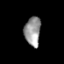
Tissue: prostate
Cell type: T cells
Senescence score: 0.8205
Nuclear area (px): 462
Mean DAPI intensity: 149.881